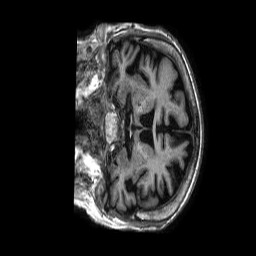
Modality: T1w
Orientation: coronal
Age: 80
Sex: female
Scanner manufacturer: philips
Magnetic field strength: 1.5 T
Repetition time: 0.008321 s
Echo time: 0.003816 s